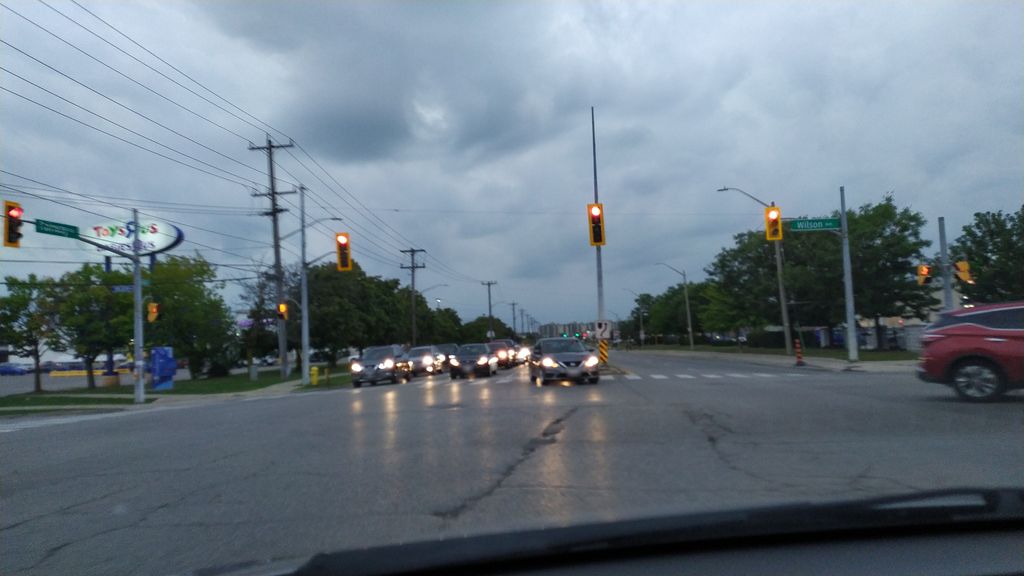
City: kitchener-waterloo